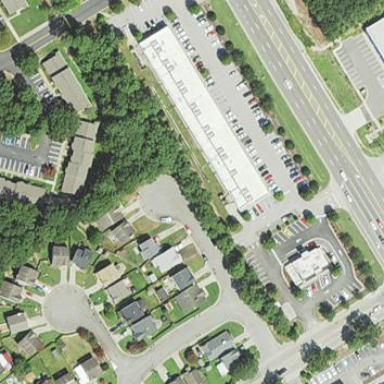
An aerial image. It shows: Commercial building.